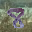
Label: 8